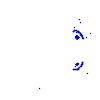
Particle: pion